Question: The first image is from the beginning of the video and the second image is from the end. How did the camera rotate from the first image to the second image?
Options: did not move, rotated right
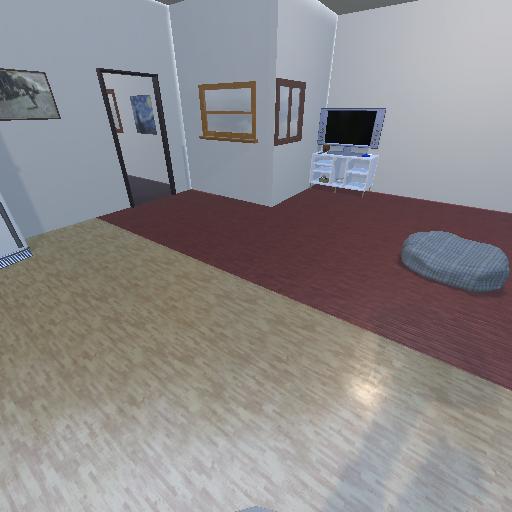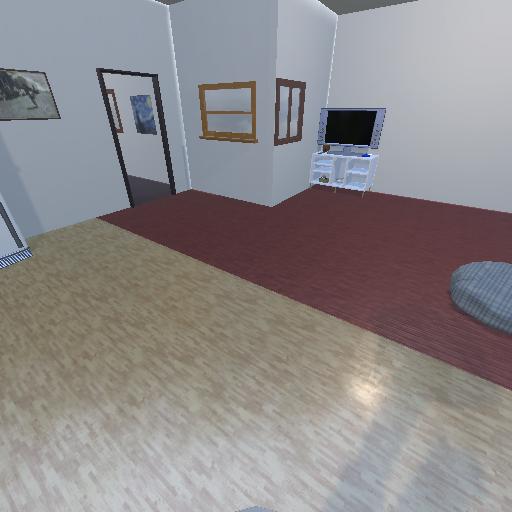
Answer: did not move